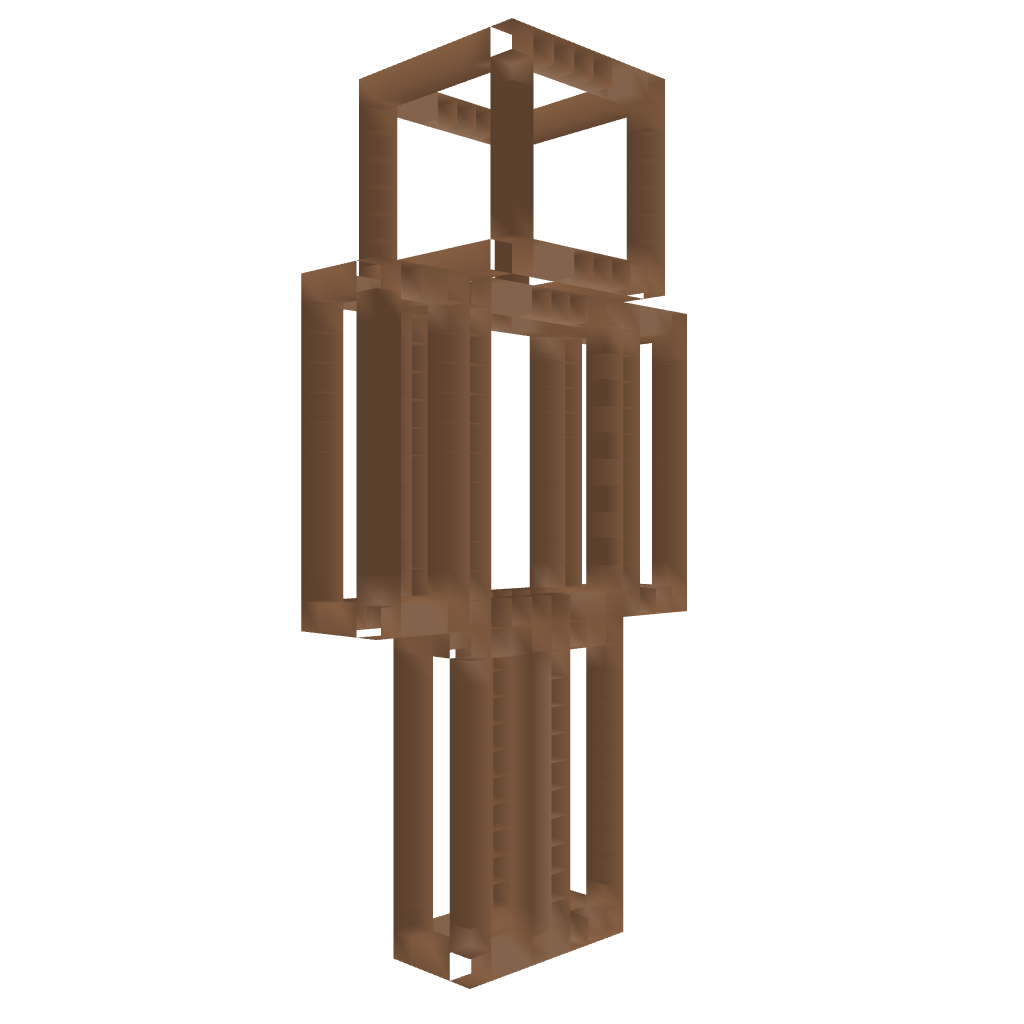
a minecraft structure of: Skin Pattern